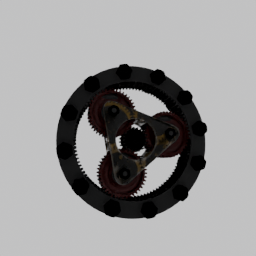
Label: mechanical